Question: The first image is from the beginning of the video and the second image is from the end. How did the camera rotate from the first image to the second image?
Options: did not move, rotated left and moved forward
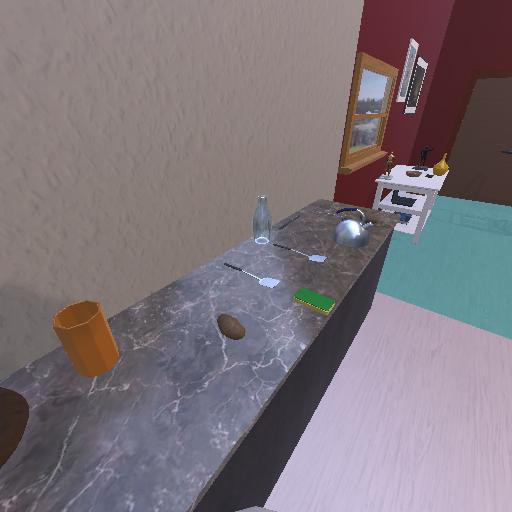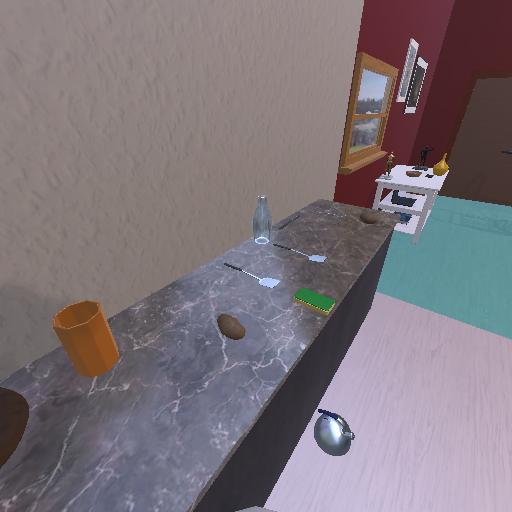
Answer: did not move